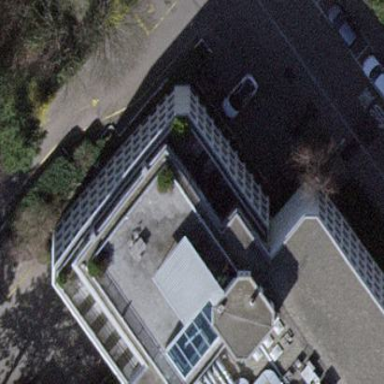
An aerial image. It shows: The building has flat roof oriented across. The roof is major part of the building.